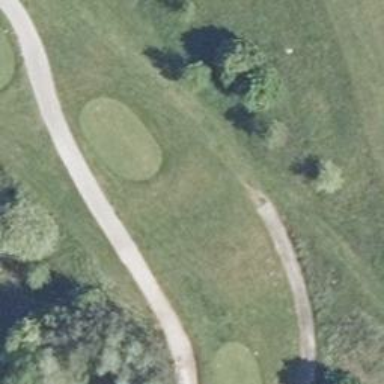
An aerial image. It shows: Golf tee.